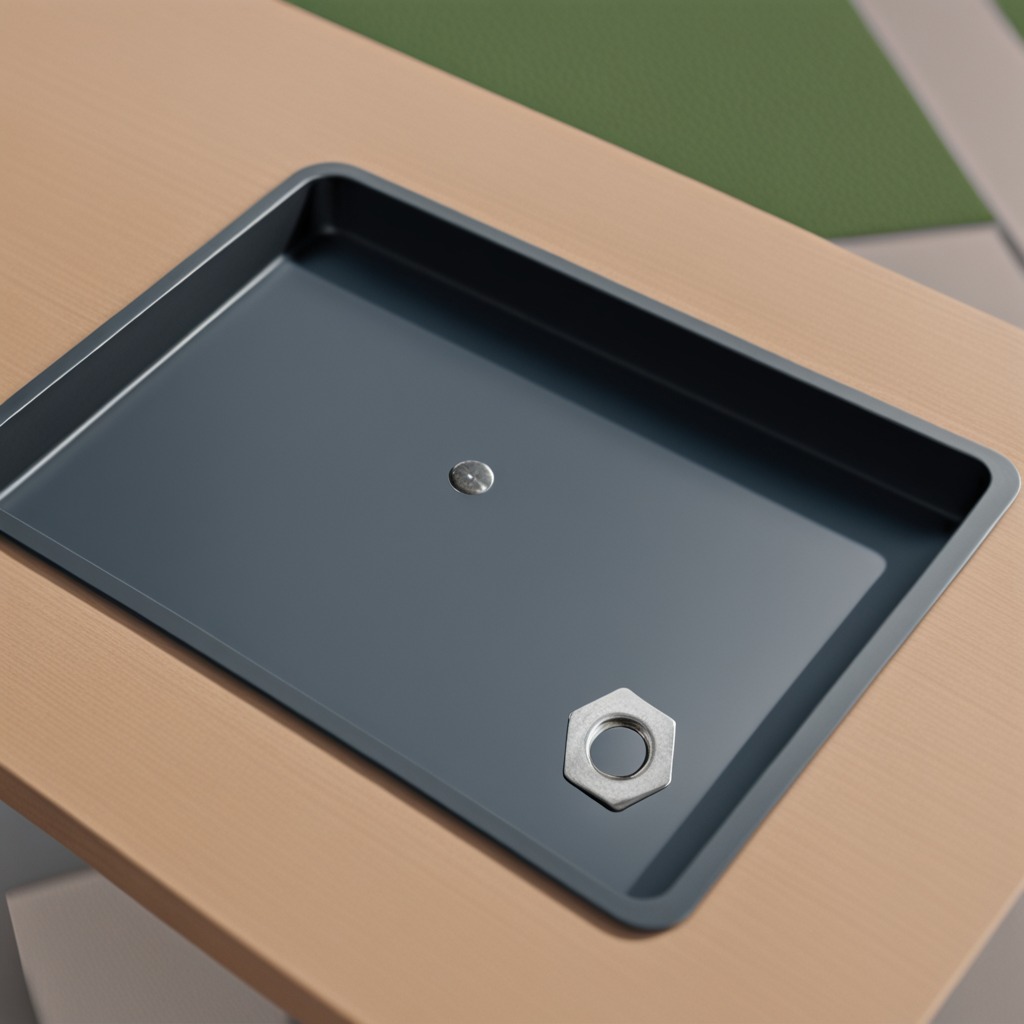
A metal nut is lying on the textured surface of a utility table.